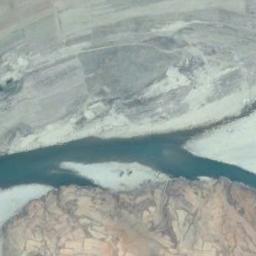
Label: river